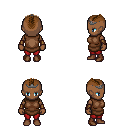
a pixel art fantasy rpg character, female body template, human, dark skin, brown tunic, red pants, brown short mohawk hairstyle, iron tiara, leather bracers, brown shoes, four views (front, back, left, right), 2x2 character sprite sheet, small pixel art, hard edges, no anti-aliasing